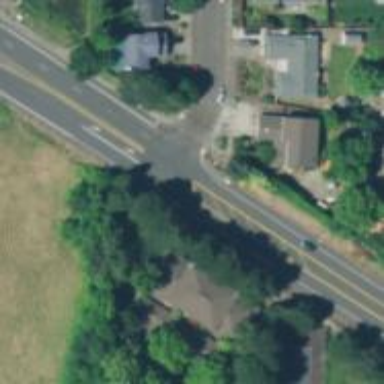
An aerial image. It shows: Unmarked road crossing.